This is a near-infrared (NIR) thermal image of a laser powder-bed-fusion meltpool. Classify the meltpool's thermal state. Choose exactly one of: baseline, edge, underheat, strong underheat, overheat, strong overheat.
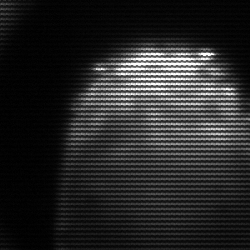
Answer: edge